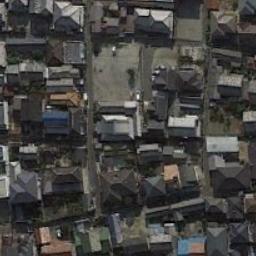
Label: dense_residential